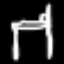
Label: bed